The plot is a signal-to-image rendering of a rotating shaft's vibration measurement. Classify the rotor condition as one of: normal, misalignment, unbalance, looseness.
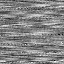
Answer: misalignment